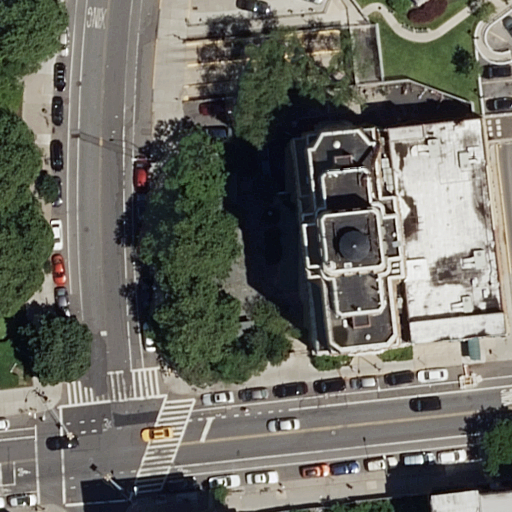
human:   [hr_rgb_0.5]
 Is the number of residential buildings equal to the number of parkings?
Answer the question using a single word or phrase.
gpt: no

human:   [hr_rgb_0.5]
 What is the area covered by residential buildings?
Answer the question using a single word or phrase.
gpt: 1799m2

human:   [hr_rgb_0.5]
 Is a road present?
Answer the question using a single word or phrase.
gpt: yes

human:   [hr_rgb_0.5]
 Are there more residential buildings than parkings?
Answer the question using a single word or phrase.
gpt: yes

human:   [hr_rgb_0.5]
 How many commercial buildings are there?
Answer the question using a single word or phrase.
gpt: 0

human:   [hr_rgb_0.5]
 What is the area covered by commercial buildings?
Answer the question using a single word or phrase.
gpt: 0m2

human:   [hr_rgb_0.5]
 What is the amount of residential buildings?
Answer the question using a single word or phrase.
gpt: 5

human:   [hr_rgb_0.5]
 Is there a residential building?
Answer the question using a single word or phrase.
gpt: yes

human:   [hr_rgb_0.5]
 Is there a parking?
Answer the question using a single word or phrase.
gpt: yes

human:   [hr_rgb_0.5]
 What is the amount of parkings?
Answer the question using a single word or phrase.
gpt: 1

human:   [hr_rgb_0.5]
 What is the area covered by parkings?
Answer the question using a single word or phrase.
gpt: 303m2

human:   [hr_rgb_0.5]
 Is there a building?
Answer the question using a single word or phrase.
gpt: yes

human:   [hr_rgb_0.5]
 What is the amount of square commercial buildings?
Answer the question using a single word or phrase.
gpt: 0

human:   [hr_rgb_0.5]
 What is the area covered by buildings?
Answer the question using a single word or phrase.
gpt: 1799m2

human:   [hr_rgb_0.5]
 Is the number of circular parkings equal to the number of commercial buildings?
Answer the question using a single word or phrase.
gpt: yes

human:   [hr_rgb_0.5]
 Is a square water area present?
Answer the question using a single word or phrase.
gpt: no

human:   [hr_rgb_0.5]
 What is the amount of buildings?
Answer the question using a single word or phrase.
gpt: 5

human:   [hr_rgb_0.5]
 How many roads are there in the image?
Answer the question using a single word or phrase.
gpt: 5

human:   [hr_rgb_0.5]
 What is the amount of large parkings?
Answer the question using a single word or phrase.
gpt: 0

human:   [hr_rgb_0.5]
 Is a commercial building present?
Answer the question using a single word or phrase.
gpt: no

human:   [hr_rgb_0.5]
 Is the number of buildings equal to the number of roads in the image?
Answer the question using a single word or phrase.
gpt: yes

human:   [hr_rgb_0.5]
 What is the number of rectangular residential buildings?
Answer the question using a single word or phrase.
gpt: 5

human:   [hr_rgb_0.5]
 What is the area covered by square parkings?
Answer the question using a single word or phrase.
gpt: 0m2

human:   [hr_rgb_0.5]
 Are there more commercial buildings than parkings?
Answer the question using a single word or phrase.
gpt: no

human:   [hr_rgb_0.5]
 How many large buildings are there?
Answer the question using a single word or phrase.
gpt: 2

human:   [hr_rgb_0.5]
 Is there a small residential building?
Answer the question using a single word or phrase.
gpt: yes

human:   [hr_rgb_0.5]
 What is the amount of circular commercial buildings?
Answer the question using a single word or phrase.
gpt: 0

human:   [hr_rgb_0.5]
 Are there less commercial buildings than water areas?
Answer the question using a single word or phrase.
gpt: no

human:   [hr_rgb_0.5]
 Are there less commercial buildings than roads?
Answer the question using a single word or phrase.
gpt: yes

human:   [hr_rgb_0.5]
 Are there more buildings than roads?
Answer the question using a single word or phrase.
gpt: no

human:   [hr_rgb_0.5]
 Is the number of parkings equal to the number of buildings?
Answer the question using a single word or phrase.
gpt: no

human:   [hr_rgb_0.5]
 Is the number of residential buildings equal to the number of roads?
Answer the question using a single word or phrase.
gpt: yes

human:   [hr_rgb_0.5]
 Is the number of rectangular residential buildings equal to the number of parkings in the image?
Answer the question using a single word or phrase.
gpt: no

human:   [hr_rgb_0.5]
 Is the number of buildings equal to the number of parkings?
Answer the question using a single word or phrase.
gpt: no

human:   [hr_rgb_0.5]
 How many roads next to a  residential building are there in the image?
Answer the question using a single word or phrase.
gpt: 5

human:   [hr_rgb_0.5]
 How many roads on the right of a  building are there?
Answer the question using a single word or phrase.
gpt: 0

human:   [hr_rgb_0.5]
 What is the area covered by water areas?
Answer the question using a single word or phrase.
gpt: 0m2

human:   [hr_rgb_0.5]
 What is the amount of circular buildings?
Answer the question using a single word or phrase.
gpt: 0

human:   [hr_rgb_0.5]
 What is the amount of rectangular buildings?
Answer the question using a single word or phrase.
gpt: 5

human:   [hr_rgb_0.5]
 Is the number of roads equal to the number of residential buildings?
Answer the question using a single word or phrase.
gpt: yes

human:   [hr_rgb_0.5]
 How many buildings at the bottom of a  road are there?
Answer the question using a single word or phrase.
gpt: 2

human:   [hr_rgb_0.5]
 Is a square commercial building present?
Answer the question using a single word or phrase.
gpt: no

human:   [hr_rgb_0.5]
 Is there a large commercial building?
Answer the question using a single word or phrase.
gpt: no

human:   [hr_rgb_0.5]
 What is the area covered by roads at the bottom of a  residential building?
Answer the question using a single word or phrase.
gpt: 0m2

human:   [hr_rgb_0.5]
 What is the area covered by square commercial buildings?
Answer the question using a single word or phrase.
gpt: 0m2

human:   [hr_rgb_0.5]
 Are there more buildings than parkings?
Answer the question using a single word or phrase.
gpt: yes

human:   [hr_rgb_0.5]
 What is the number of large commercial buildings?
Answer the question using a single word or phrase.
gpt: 0

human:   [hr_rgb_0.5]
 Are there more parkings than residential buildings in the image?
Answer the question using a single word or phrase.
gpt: no

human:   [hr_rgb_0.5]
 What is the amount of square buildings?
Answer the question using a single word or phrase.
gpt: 0

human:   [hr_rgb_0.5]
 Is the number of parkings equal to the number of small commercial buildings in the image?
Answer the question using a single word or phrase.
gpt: no

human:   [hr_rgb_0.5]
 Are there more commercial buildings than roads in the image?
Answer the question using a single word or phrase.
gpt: no

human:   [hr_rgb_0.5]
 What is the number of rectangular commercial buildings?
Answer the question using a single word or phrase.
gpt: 0

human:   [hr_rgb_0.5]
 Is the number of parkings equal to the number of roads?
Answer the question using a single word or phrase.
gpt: no

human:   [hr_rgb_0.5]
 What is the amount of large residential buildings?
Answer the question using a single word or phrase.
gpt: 2

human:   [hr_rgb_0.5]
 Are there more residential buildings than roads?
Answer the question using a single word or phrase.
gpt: no

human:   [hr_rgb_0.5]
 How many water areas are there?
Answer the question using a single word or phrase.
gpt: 0

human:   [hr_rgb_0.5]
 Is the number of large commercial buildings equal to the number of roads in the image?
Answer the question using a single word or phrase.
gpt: no

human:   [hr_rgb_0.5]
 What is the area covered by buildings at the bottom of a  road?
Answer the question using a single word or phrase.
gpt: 172m2

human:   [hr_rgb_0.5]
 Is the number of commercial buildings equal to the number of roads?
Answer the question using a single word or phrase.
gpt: no

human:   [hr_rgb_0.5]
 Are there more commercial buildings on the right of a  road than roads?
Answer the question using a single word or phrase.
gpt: no

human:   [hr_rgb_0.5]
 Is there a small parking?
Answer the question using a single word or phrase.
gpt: no

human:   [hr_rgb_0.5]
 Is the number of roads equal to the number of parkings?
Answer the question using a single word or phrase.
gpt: no

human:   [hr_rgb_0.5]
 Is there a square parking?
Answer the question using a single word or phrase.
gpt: no

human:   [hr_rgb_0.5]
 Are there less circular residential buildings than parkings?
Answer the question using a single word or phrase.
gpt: yes